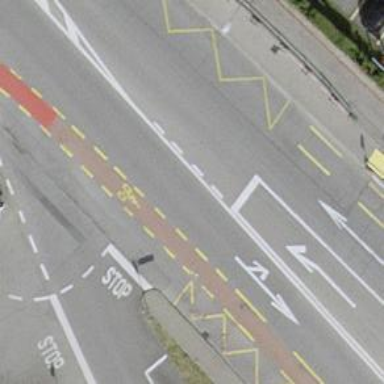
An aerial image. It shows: Secondary road with asphalt surface and dedicated cycle lane.